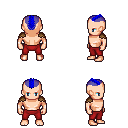
a pixel art fantasy rpg character, male body template, human, light skin, leather shoulder armor, red pants, blue short mohawk hairstyle, four views (front, back, left, right), 2x2 character sprite sheet, small pixel art, hard edges, no anti-aliasing